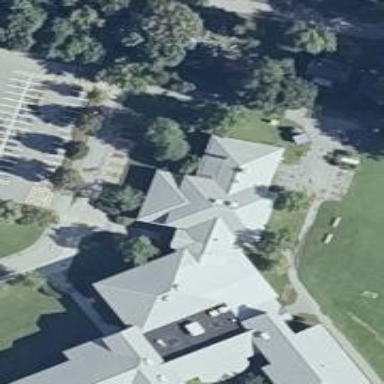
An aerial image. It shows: School building.